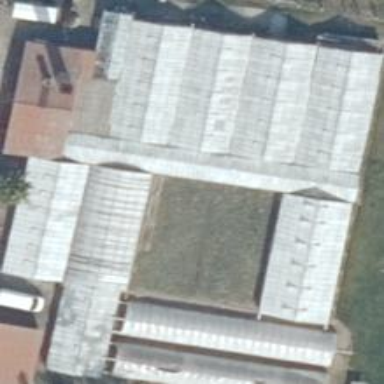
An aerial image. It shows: Greenhouse.